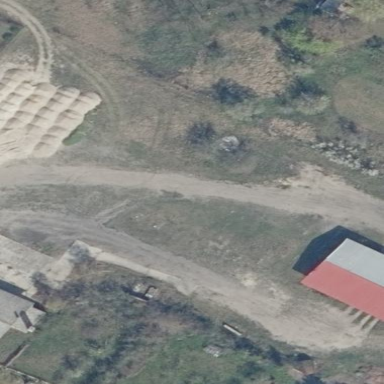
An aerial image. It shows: Farmyard area.